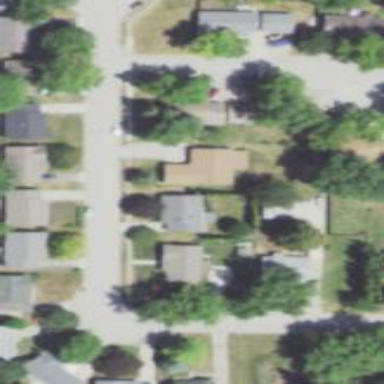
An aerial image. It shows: Single-family residential area in neighborhood setting.